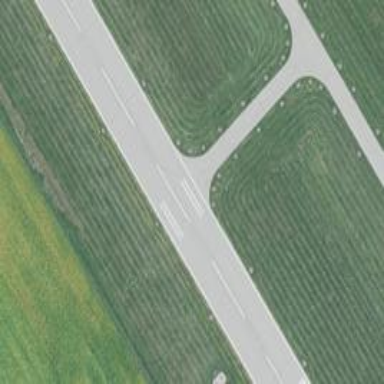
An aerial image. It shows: Image of taxiway at airport.